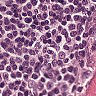
Metastatic tissue present: no